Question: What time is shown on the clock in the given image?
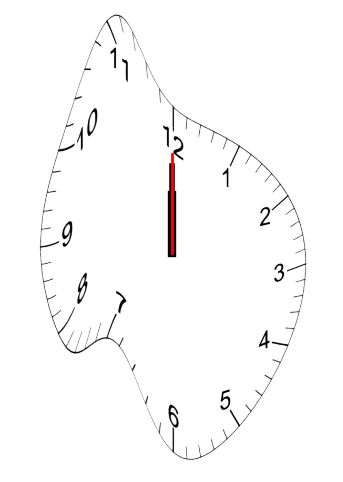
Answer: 12:00:00